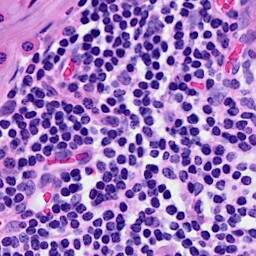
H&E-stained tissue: Breast